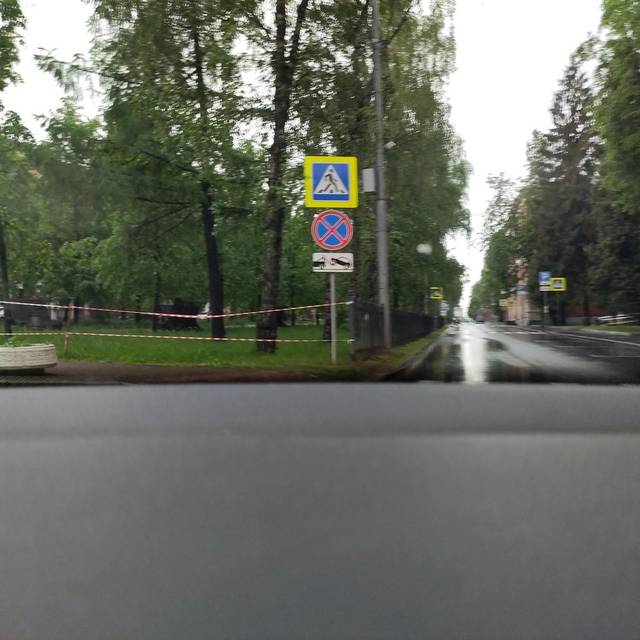
Region: Russia
Coordinates: 55.844, 37.58